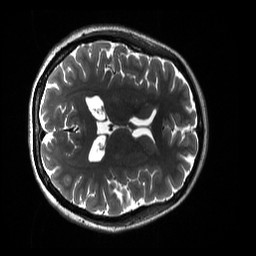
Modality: T2w
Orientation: axial
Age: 30
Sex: female